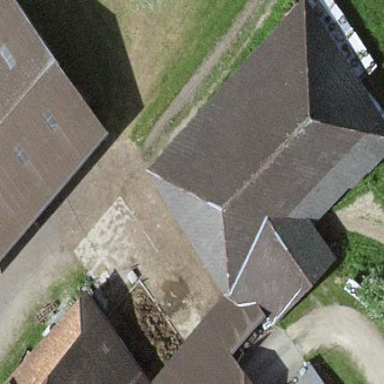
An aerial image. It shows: Barn.